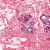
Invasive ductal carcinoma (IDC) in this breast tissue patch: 0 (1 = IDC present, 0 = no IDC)